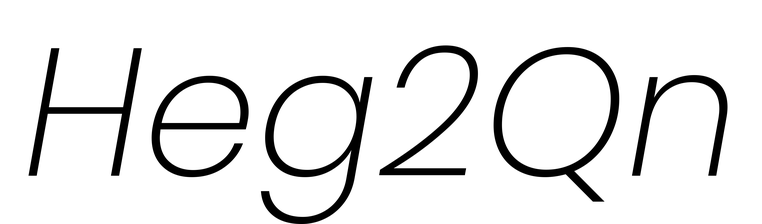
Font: Poppins-ExtraLightItalic